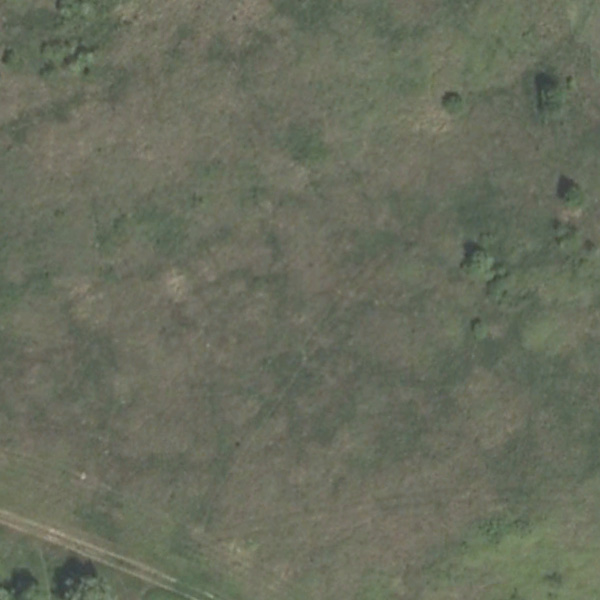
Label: Meadow